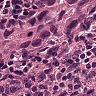
Metastatic tissue present: yes